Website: bh-photo
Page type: account-selection
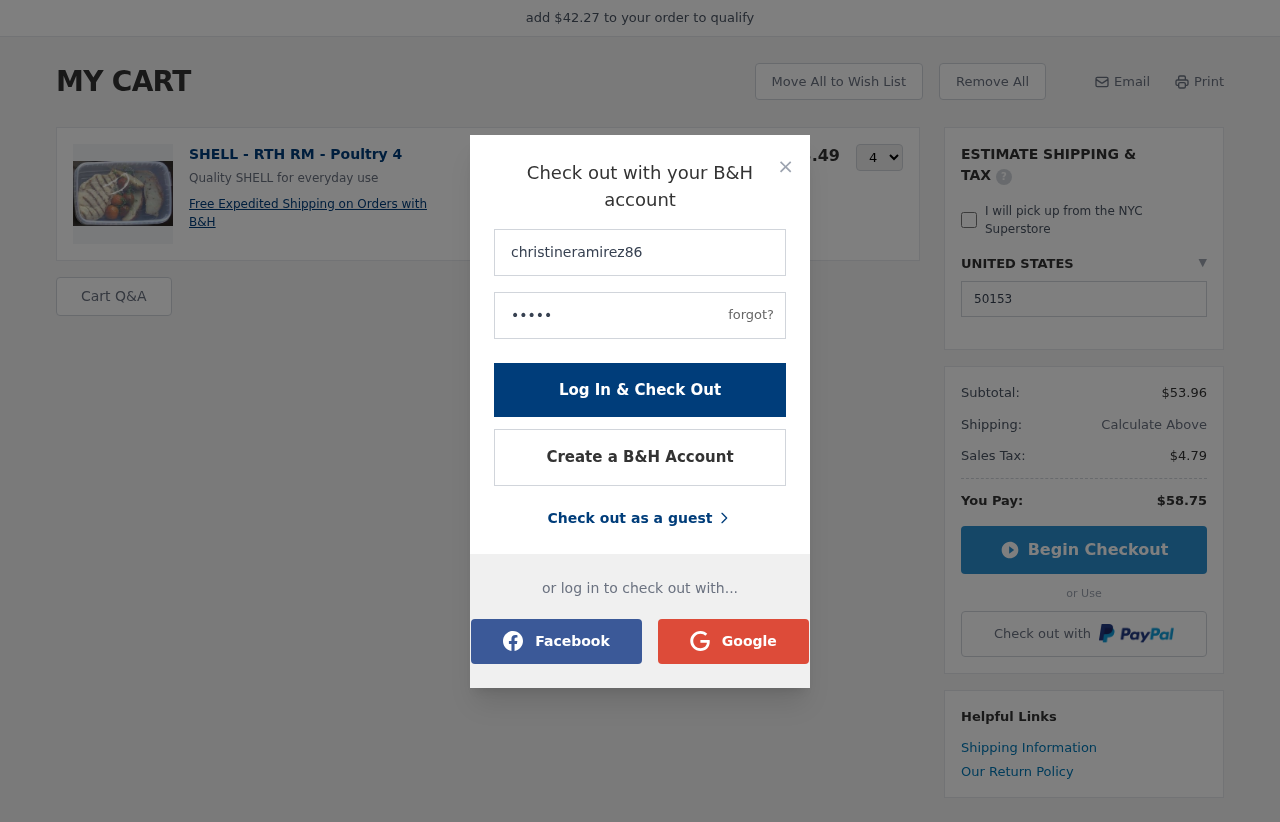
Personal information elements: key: PII_COUNTRY
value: UNITED STATES
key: PII_LOGIN_USERNAME
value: christineramirez86
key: PII_POSTCODE
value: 50153
Product elements: key: PRODUCT1_DESC
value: Quality SHELL for everyday use
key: PRODUCT1_NAME
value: SHELL - RTH RM - Poultry 4
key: PRODUCT1_PRICE
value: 13.49
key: PRODUCT1_QUANTITY
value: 4
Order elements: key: ORDER_SUBTOTAL
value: $53.96
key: ORDER_TAX
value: $4.79
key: ORDER_TOTAL
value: $58.75
Other elements: key: AMOUNT_TO_QUALIFY
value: $42.27